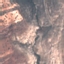
Label: HerbaceousVegetation